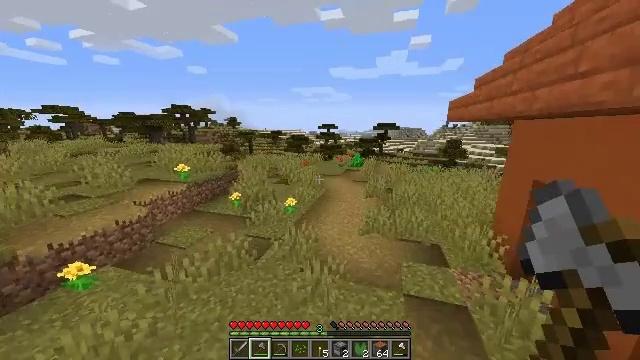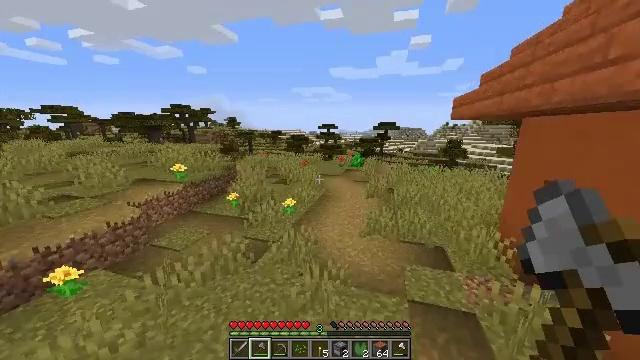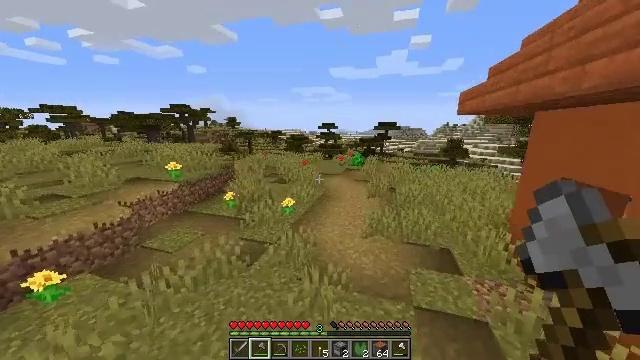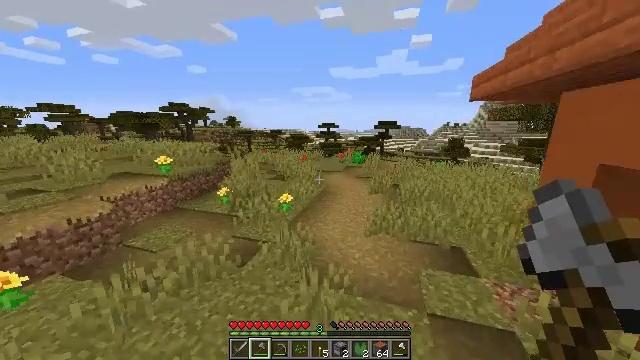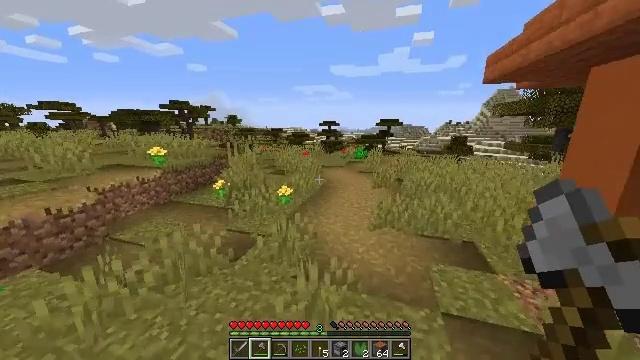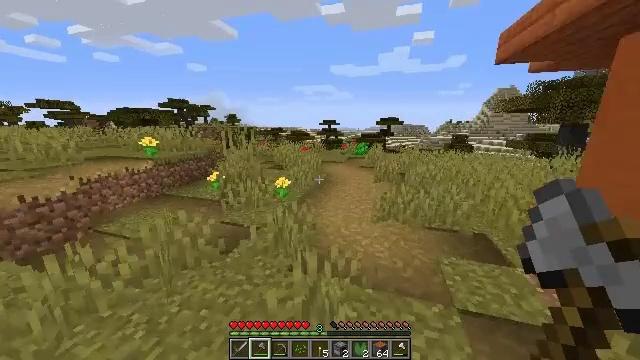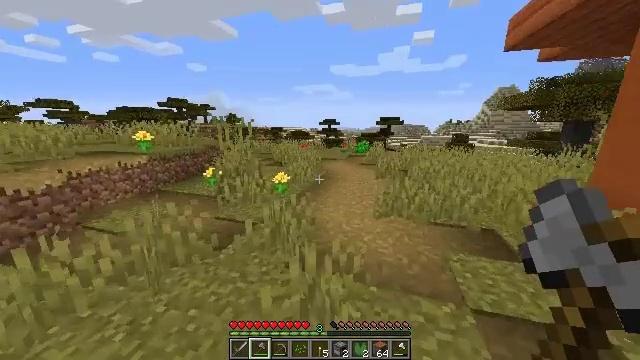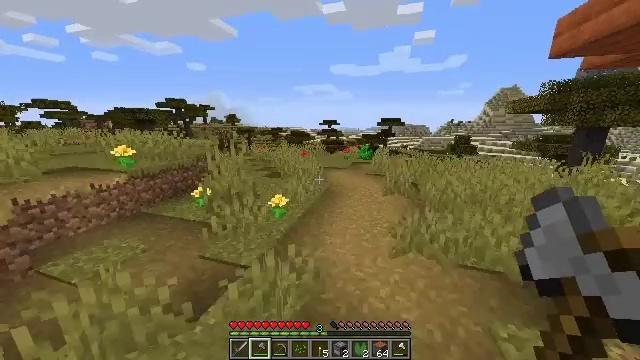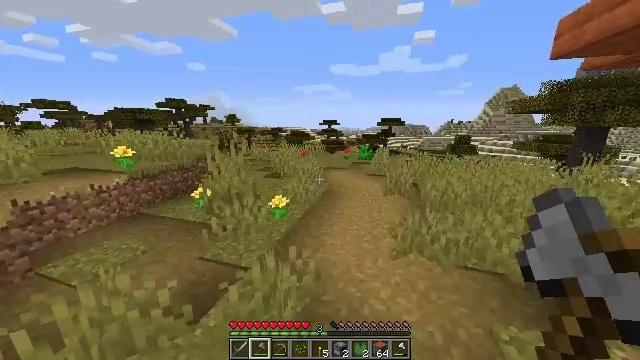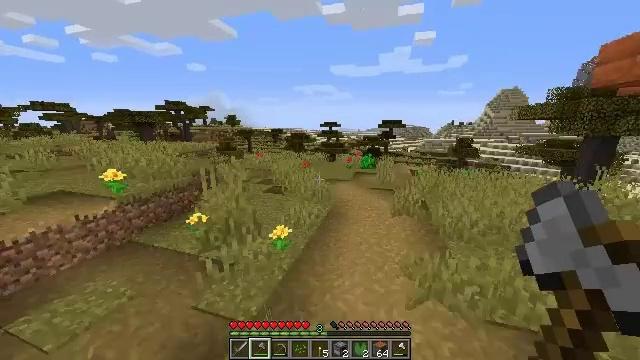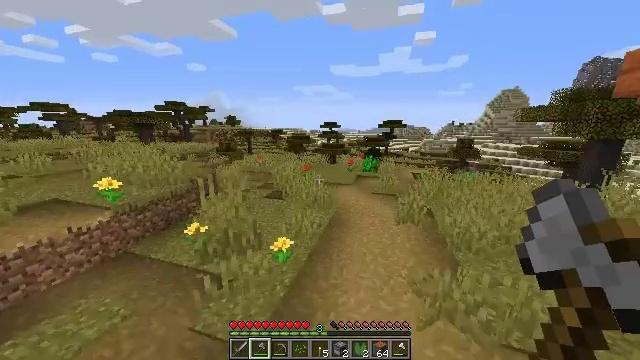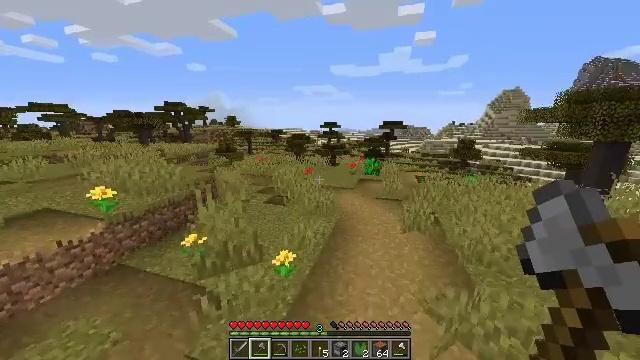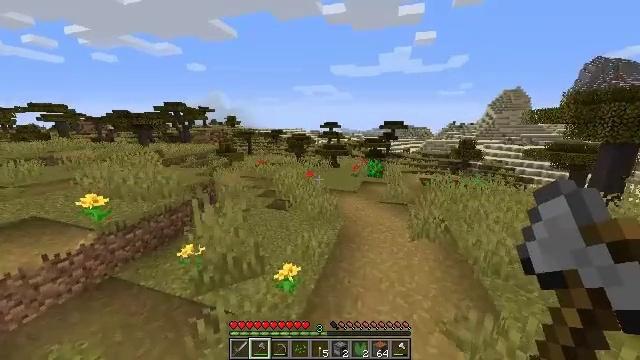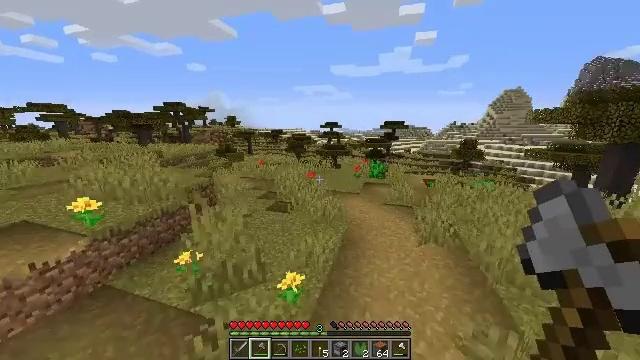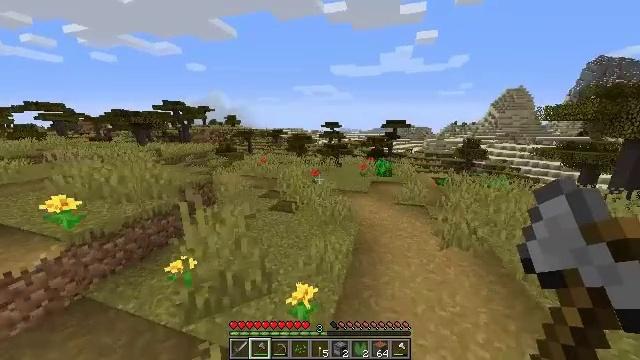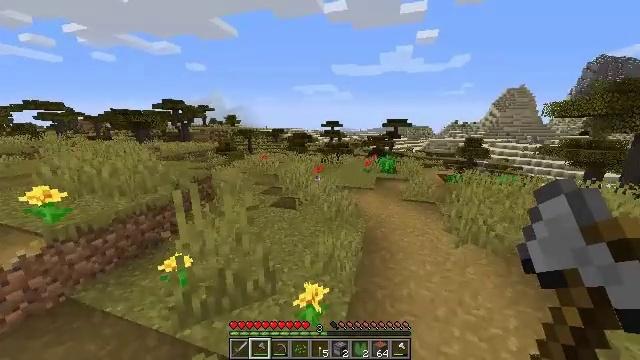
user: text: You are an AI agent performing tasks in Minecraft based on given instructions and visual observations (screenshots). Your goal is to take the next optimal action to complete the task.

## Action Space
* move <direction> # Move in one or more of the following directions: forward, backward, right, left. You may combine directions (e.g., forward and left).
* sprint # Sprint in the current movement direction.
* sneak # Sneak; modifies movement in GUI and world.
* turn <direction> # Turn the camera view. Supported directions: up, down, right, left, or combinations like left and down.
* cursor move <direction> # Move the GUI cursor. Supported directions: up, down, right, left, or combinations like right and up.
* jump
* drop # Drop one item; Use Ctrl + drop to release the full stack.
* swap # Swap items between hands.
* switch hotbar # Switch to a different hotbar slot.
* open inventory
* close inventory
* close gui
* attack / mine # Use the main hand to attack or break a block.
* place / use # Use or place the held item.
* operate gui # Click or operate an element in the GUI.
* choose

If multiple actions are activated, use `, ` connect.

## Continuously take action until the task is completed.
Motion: motion action
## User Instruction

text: Collect the pumpkin by holding left button.
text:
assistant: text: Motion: move forward, jump
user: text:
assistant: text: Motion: move forward, jump
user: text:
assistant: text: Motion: move forward, jump
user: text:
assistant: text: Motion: move forward, jump
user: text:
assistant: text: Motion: move forward, jump
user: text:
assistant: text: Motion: move forward, jump
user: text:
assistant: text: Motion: move forward and move left, jump
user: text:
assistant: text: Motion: move forward and move left, jump
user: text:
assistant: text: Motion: move forward and move left, jump
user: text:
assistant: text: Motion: move forward and move left, jump
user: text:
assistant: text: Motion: move forward and move left, jump
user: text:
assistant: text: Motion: move forward and move left, jump
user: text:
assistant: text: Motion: move forward and move left, jump
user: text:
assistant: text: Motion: move forward and move left, jump
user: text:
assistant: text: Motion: move forward and move left, jump
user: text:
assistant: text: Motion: move forward and move left, turn right, jump
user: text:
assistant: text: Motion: move forward and move left, turn right and down, jump
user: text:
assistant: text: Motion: move forward and move left, turn right, jump
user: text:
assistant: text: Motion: move left, turn right, jump
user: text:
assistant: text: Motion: move left, turn right and up, jump
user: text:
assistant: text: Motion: move back and move left, turn right and up, jump
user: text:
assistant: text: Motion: move back and move left, turn right, jump
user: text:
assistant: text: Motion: move back, turn right and up
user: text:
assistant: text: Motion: move back, turn right and up
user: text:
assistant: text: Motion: move back, turn right and up
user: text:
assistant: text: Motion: move back, turn right
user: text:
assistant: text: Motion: move back
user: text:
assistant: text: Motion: move back
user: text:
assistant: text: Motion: move back
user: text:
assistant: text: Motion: move back